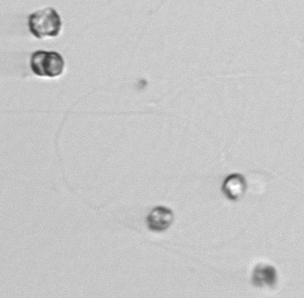
Label: Thalassiosira_sp_aff_mala